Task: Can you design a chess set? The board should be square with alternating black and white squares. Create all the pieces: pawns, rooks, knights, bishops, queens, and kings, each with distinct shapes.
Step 478:
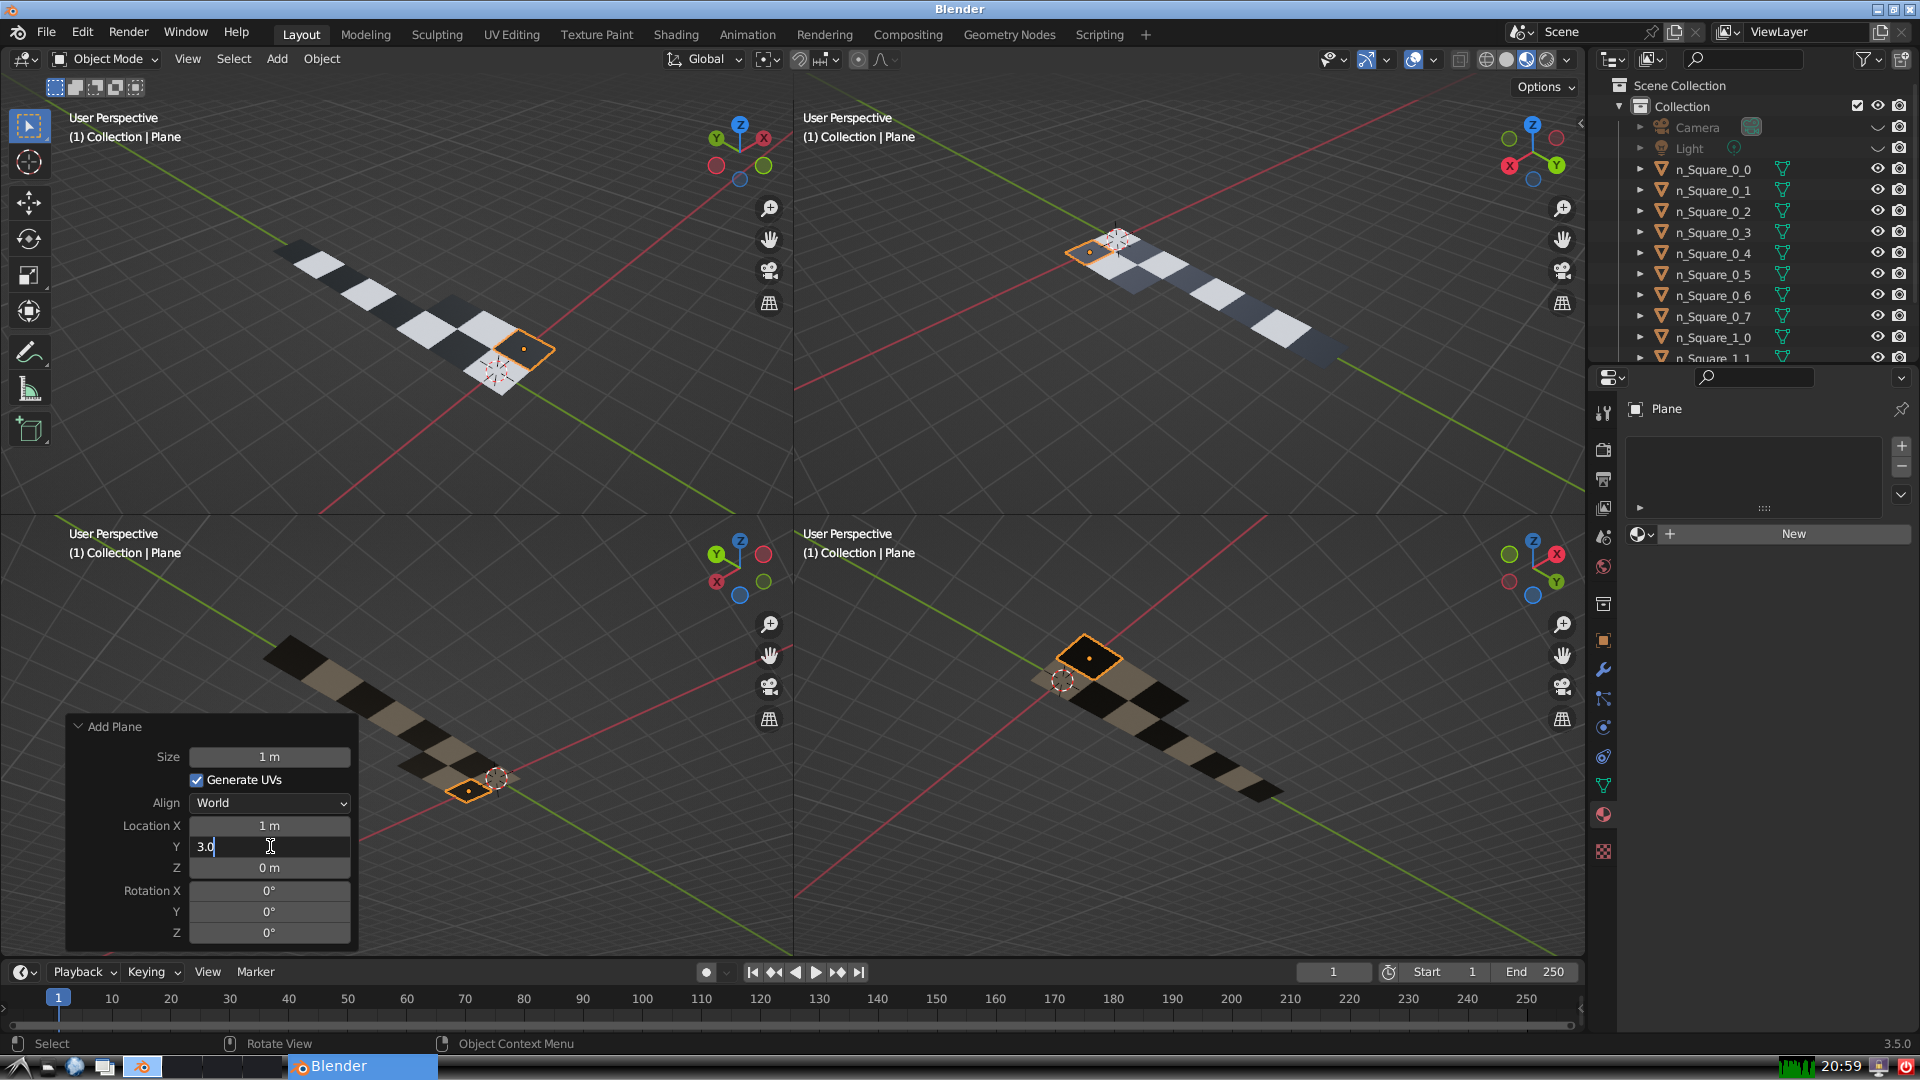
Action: {"key_press": ['Return']}